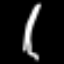
Label: fork